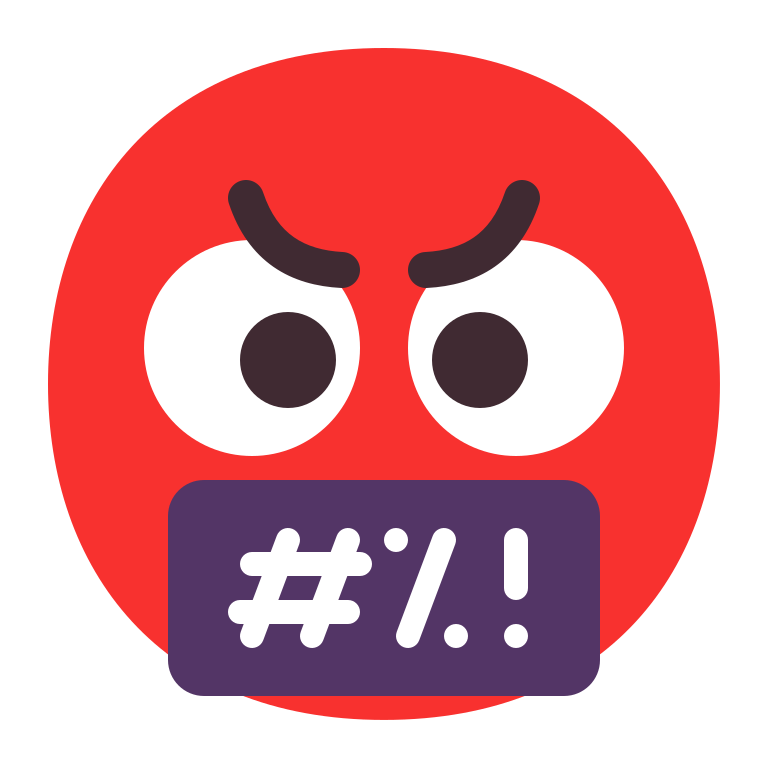
face with symbols on mouth flat